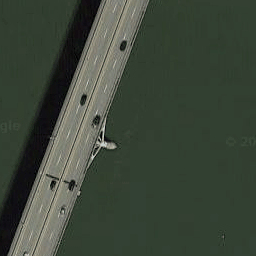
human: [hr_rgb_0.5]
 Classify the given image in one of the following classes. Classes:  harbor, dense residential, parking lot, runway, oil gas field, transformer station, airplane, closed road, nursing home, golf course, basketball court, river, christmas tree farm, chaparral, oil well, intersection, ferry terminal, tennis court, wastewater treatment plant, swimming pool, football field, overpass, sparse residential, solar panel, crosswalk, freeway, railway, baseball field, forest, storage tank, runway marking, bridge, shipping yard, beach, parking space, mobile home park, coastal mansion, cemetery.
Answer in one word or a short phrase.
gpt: bridge